Aerial crown-view tile of a tropical tree (Barro Colorado Island, Panama), acquired 20250818:
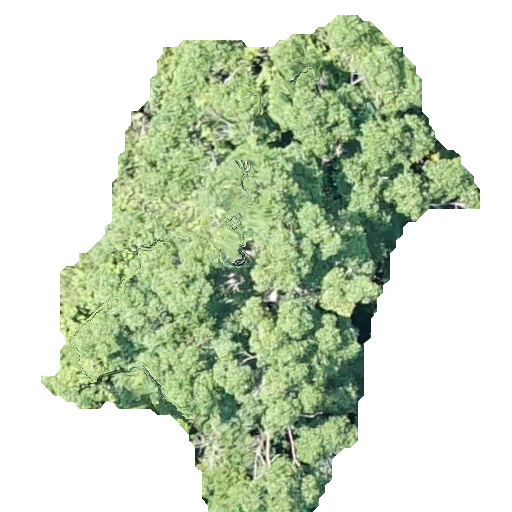
Species: Ocotea leptobotra
GBIF accepted scientific name: Ocotea leptobotra
Crown area: 184.923 m²